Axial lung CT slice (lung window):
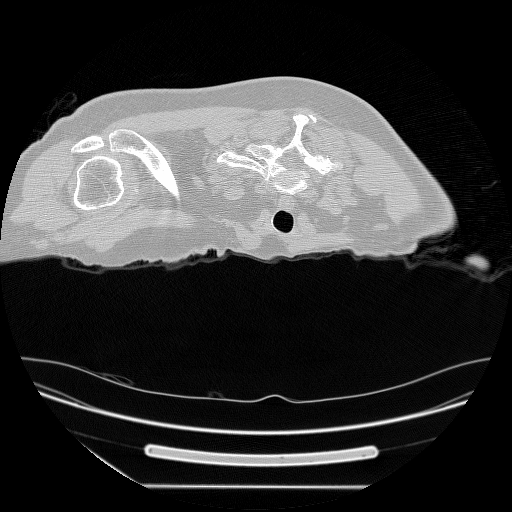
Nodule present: no